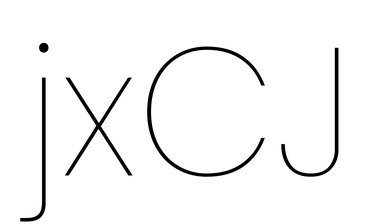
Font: Poppins-Thin